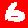
Digit: 6